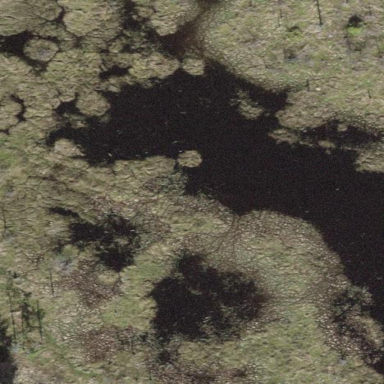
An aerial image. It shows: Serene pond surrounded by nature.